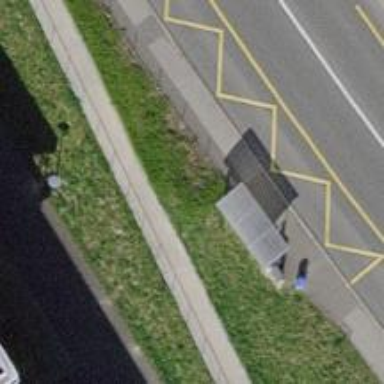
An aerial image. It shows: Bus stop with sheltered platform for public transport.